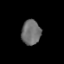
Tissue: lung
Cell type: Epithelial cells
Senescence score: 0.1936
Nuclear area (px): 468
Mean DAPI intensity: 111.37